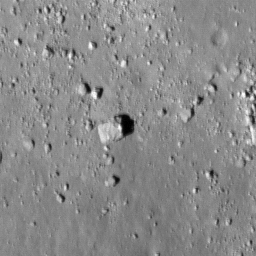
Pit: Stevinus 25
Host crater: Stevinus
Host type: impact_melt
Lunar coordinates: latitude -32.739, longitude 54.217